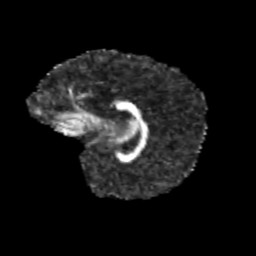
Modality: FA
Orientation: sagittal
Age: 11
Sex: female
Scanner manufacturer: siemens
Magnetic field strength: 3 T
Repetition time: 3.8 s
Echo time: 0.07 s